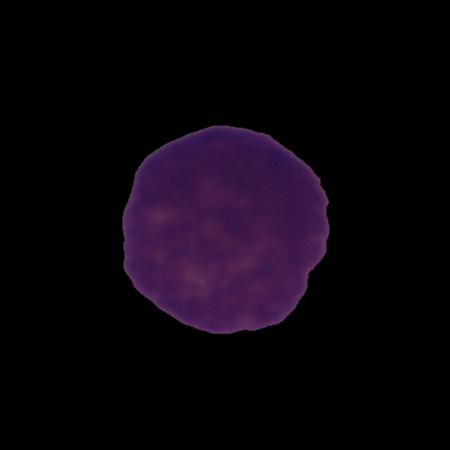
Label: cancer